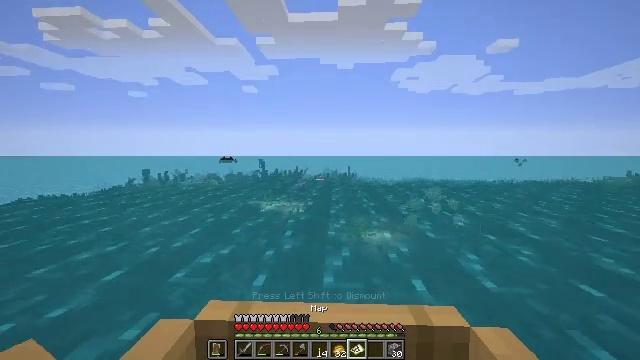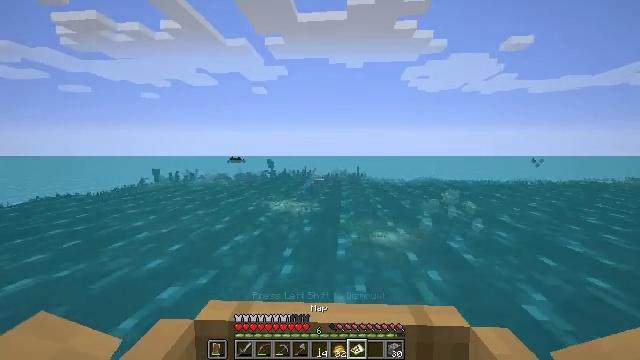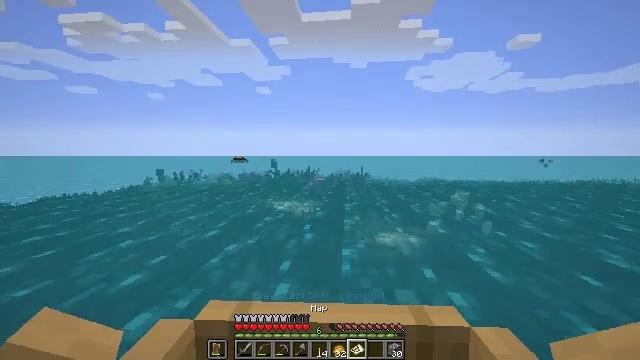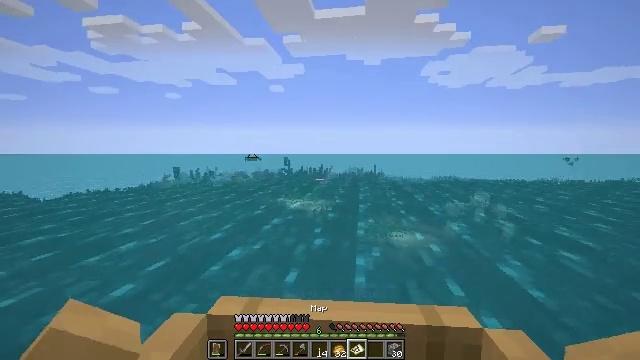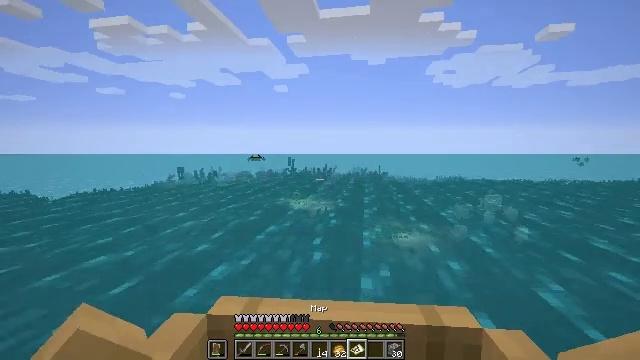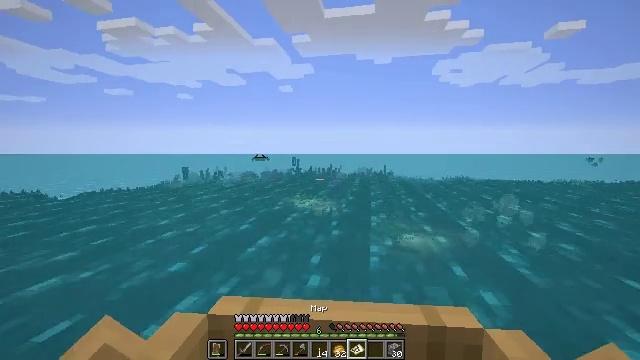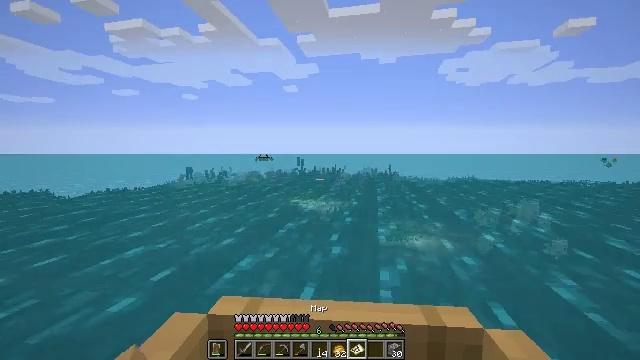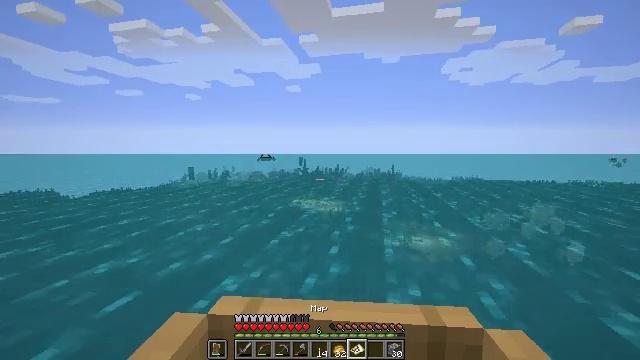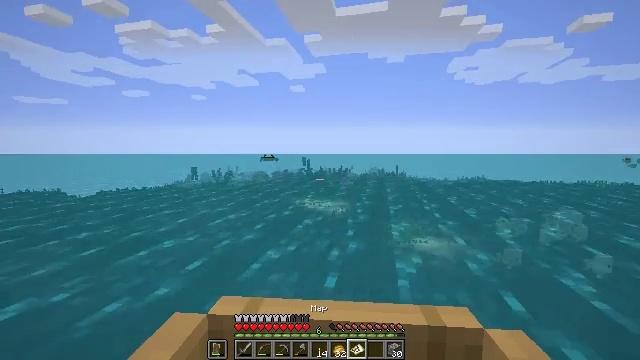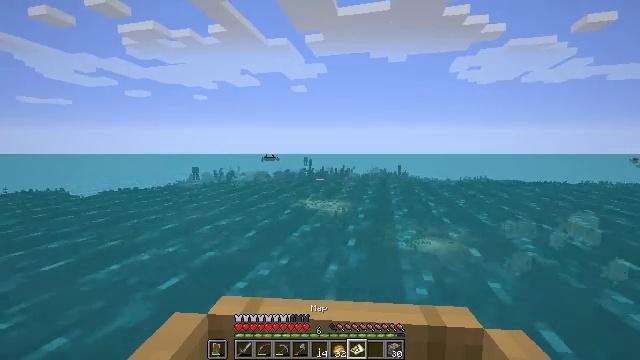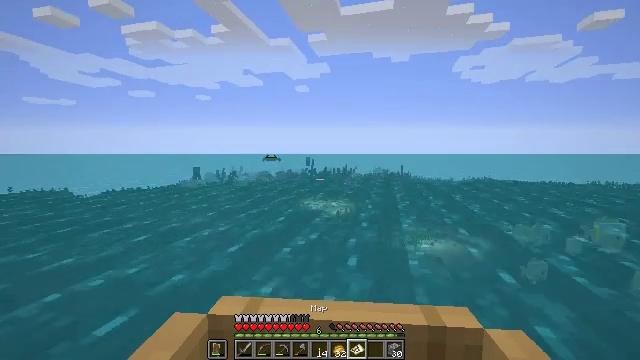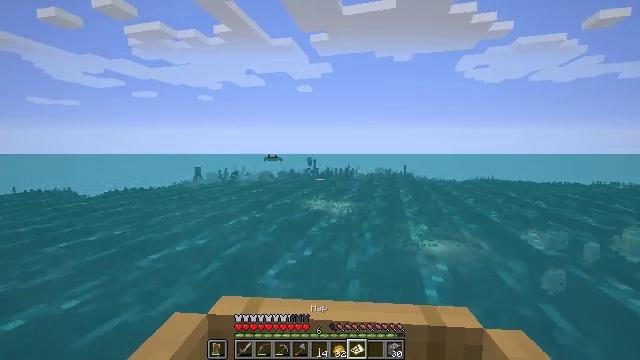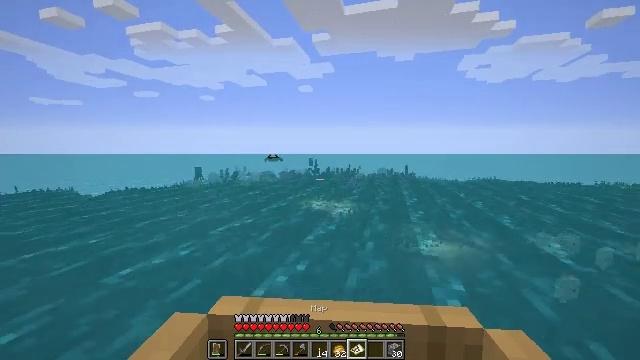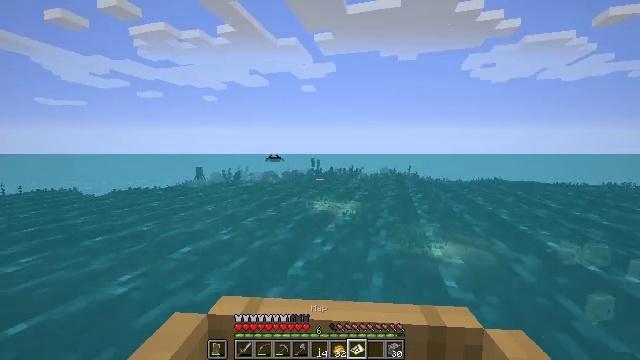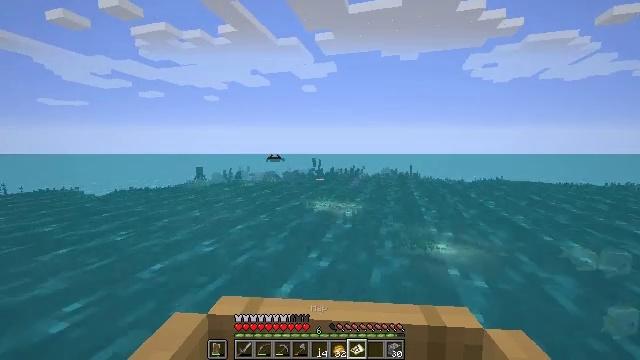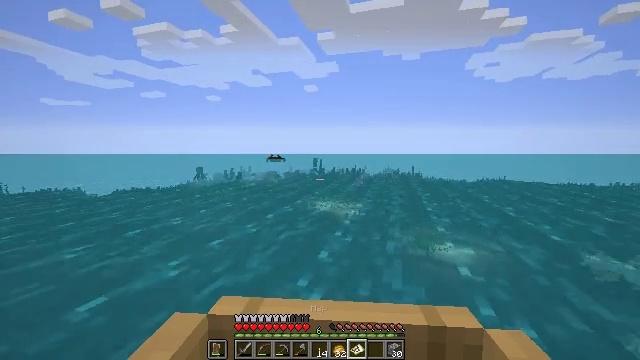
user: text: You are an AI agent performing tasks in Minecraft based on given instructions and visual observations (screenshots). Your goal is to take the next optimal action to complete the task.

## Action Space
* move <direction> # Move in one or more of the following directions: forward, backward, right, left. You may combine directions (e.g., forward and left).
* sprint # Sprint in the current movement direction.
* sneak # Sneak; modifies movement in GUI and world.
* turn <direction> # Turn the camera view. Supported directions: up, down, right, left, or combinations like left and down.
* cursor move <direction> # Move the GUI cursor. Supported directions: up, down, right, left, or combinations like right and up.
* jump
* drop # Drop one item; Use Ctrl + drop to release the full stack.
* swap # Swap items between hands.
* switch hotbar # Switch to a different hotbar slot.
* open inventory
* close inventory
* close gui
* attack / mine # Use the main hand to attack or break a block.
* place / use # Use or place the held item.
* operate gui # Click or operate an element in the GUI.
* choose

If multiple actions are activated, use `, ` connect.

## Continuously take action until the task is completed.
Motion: motion action
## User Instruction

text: Dig up some sand.
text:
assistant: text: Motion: move forward
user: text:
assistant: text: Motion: move forward
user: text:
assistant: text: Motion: move forward, turn left
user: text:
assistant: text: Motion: move forward
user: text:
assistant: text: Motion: move forward
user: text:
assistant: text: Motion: move forward
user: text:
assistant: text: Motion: move forward
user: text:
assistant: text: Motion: move forward
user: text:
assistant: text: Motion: move forward
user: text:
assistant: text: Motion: move forward
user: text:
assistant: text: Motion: move forward
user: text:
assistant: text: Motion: move forward
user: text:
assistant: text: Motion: move forward
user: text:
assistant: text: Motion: move forward
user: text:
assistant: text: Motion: move forward
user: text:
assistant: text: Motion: move forward
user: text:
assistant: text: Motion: move forward
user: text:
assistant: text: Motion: move forward
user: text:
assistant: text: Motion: move forward
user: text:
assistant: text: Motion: move forward
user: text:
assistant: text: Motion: move forward
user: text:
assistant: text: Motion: move forward
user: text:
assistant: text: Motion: move forward
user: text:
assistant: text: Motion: move forward
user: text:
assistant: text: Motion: move forward
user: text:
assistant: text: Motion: move forward
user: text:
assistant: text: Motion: move forward
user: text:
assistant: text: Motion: move forward
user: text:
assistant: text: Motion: move forward
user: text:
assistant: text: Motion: move forward